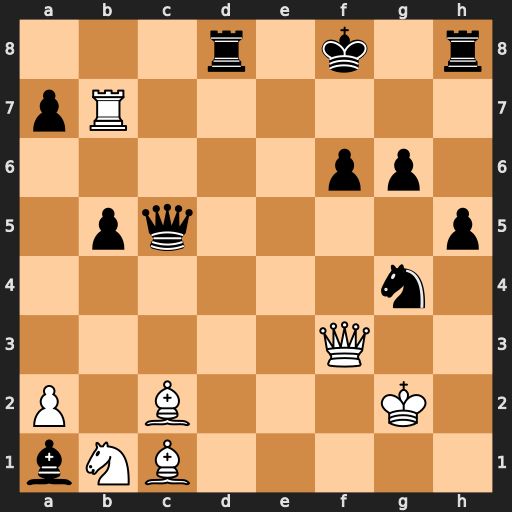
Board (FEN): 3r1k1r/pR6/5pp1/1pq4p/6n1/5Q2/P1B3K1/bNB5
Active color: w
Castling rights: -
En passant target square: -
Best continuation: Ba3 b4 Bxb4 Qxb4 Rxb4